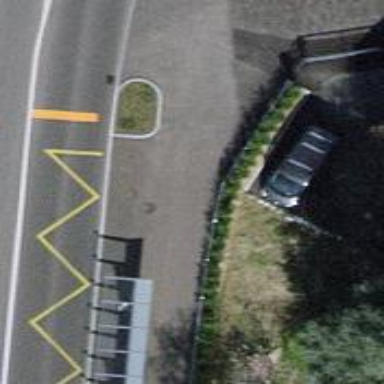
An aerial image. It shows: Asphalt sidewalk along the footway.